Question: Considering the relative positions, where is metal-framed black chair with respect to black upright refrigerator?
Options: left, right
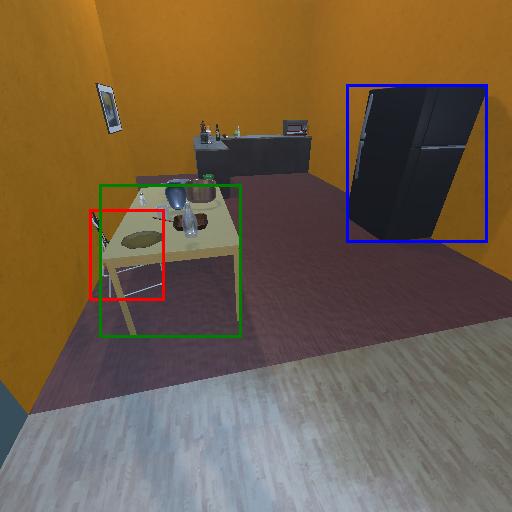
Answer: left